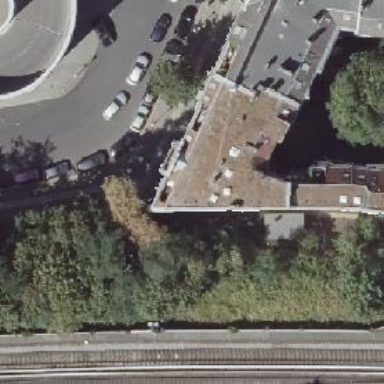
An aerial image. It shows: Pub.